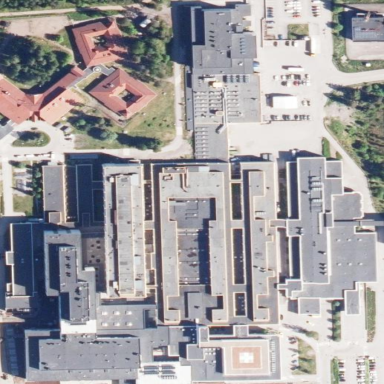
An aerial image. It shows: Hospital building.